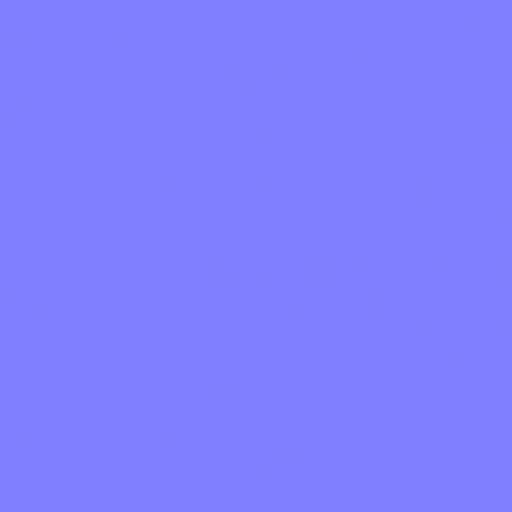
brown light marble rough stone